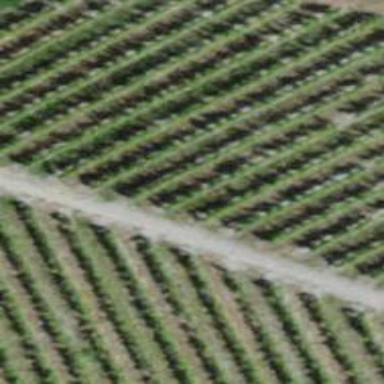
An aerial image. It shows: Vineyard where grapes are grown.